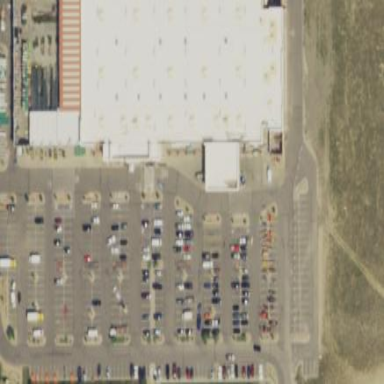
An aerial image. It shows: Retail area.